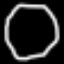
Label: octagon